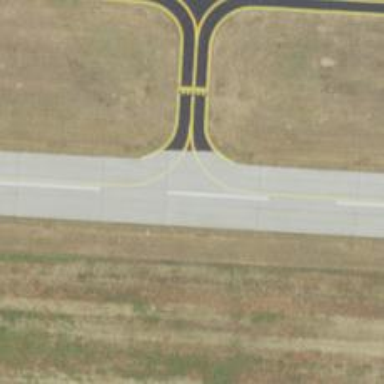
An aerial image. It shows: View of taxiway at the airport.